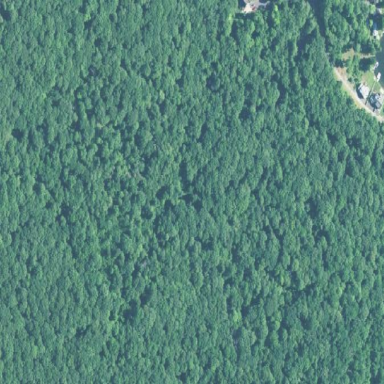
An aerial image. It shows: Existing Preserved Open Space in the woodland area.